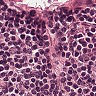
Metastatic tissue present: no